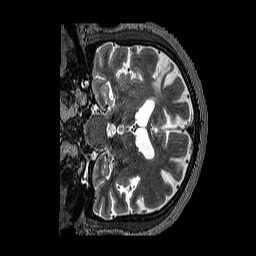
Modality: T2w
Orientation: coronal
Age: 54
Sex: male
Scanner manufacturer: siemens
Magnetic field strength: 3 T
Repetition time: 3.2 s
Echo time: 0.567 s